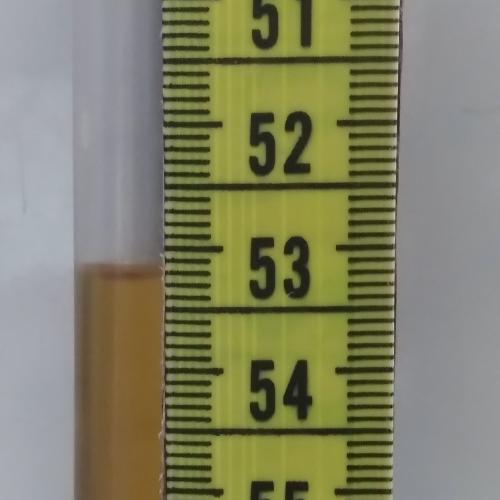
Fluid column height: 53.2 cm